Interaction volume radius: 10 \u00c5
Interaction volume height: 10 \u00c5
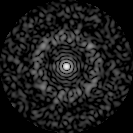
Disorder parameter: 0.8071